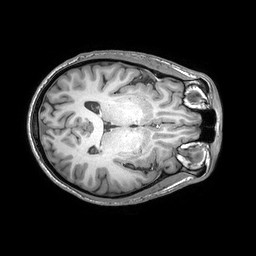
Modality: T1w
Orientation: axial
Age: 32
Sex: male
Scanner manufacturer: philips
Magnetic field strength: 3 T